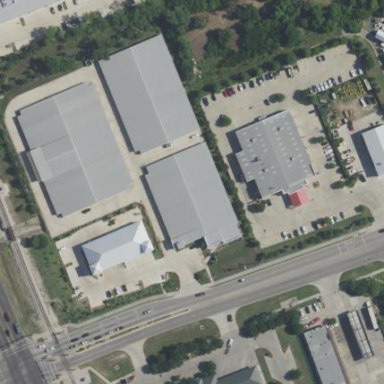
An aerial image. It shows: Warehouse.